Interaction volume radius: 5 \u00c5
Interaction volume height: 20 \u00c5
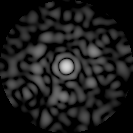
Disorder parameter: 0.8301